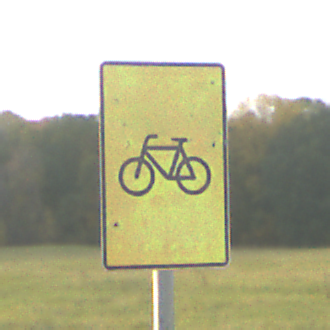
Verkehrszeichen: RadverkehrOhnePfeilsymbol
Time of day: SunriseSunset
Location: Outdoor (Nature)
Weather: PartlyCloudy
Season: NotSpecified
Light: Natural